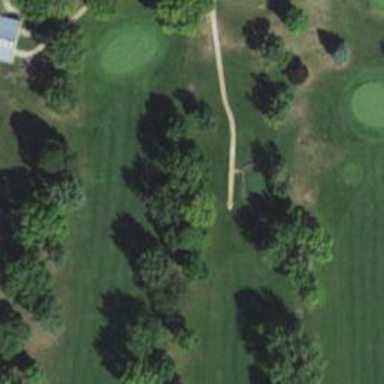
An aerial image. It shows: Footway that resembles golf path.